Question: What Microsoft app is listed?
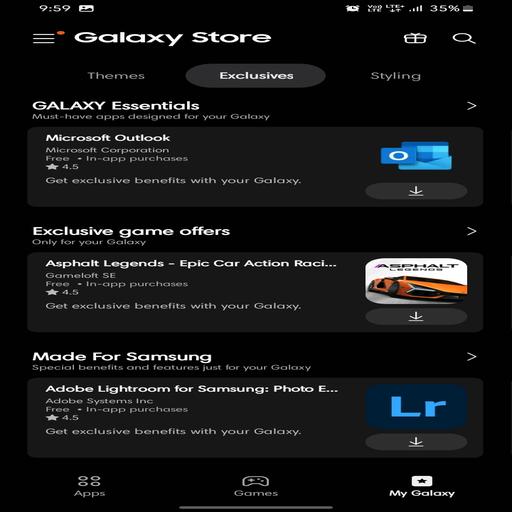
Answer: Microsoft Outlook